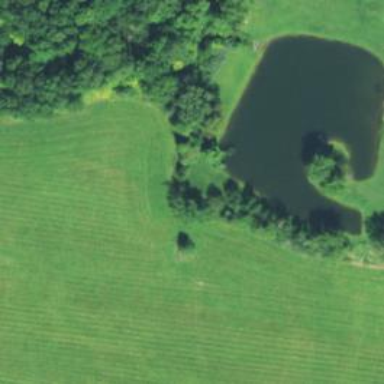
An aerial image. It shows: Serene pond surrounded by nature.